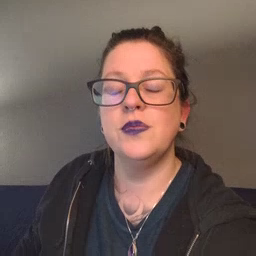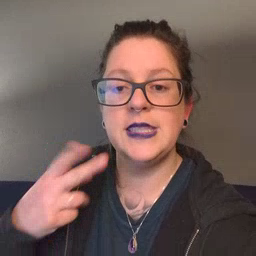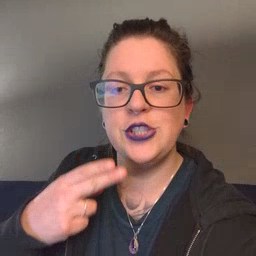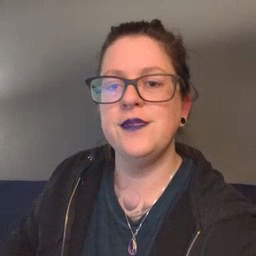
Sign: scissors